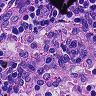
Metastatic tissue present: no